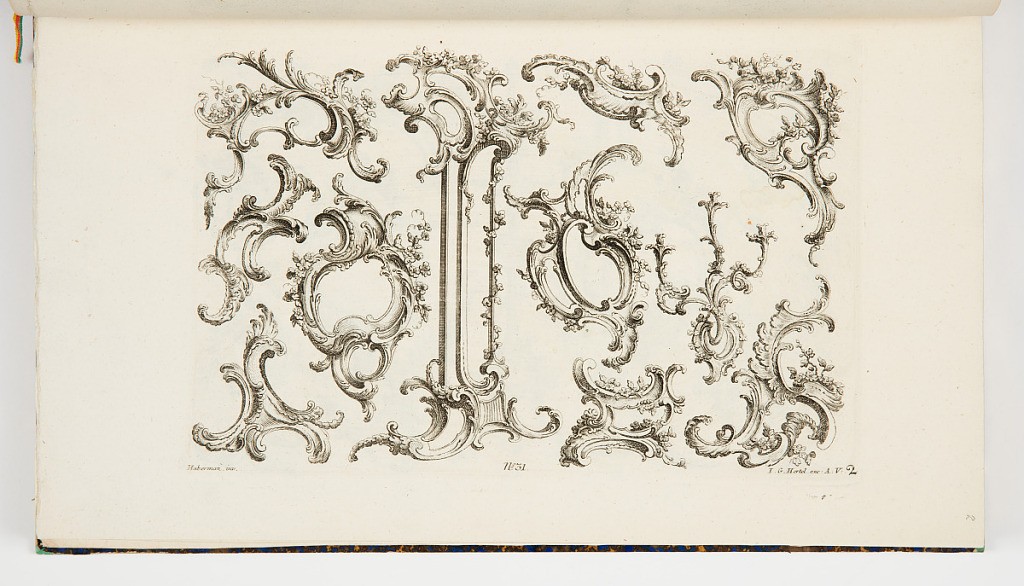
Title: Designs for Ornament Motifs
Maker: Franz Xaver Habermann, German, 1721 – 1796
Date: mid- 18th century
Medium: Etching on off white laid paper
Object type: Print
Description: Designs for ornament including scrolls, garlands, and rinceaux composed as cartouches, candelabra, frames, and free motifs. The plate is signed and numbered.